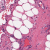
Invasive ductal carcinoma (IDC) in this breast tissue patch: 0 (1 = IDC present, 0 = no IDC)